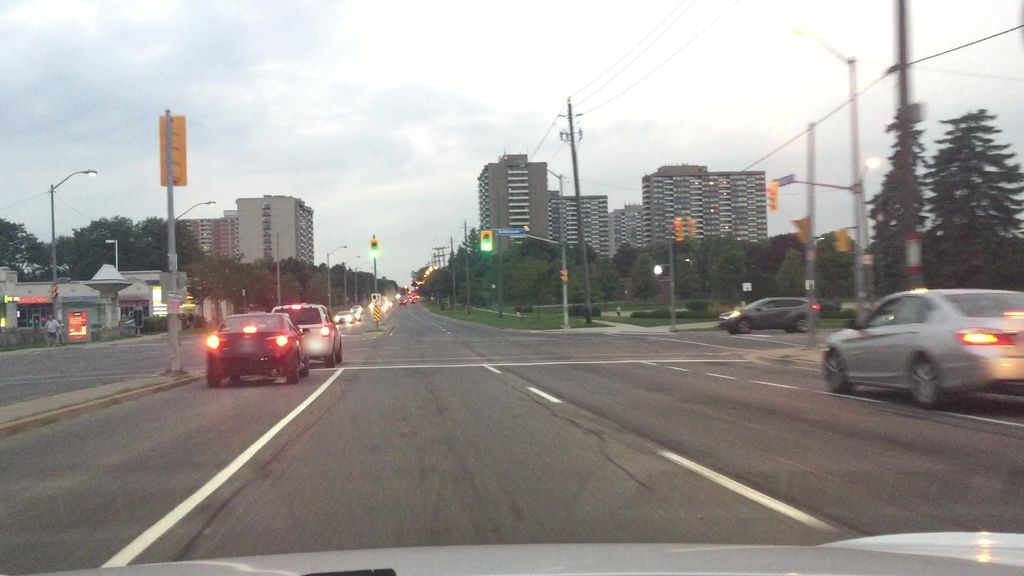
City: toronto